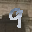
Label: 9